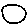
Label: circle